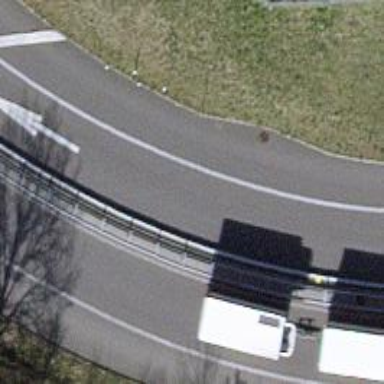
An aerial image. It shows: Asphalt motorway link.